Aerial crown-view tile of a tropical tree (Barro Colorado Island, Panama), acquired 20250915:
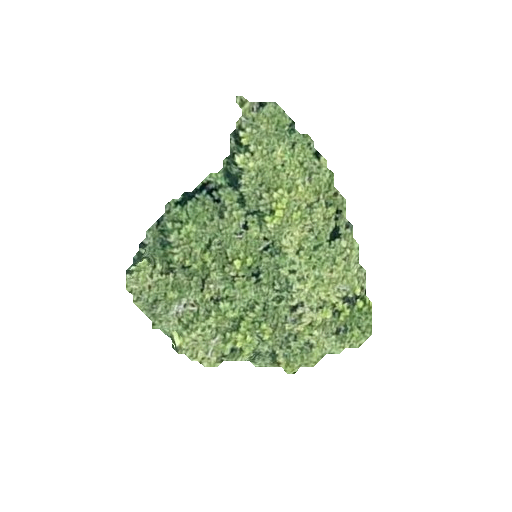
Species: Anacardium excelsum
GBIF accepted scientific name: Anacardium excelsum
Crown area: 61.651 m²